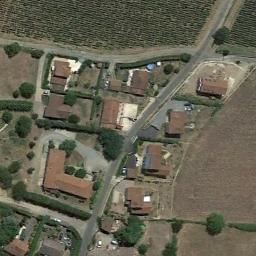
Label: residential